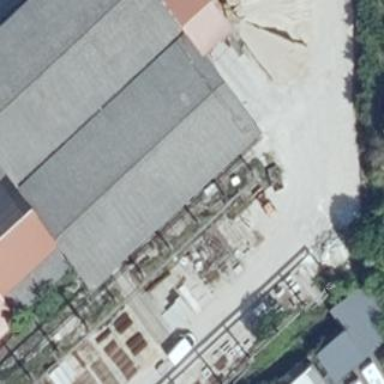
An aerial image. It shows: Industrial building.